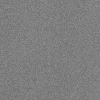
Atmospheric dust classification: dusty